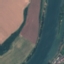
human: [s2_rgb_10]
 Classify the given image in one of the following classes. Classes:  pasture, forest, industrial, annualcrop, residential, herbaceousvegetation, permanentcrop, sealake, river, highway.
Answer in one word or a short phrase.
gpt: River